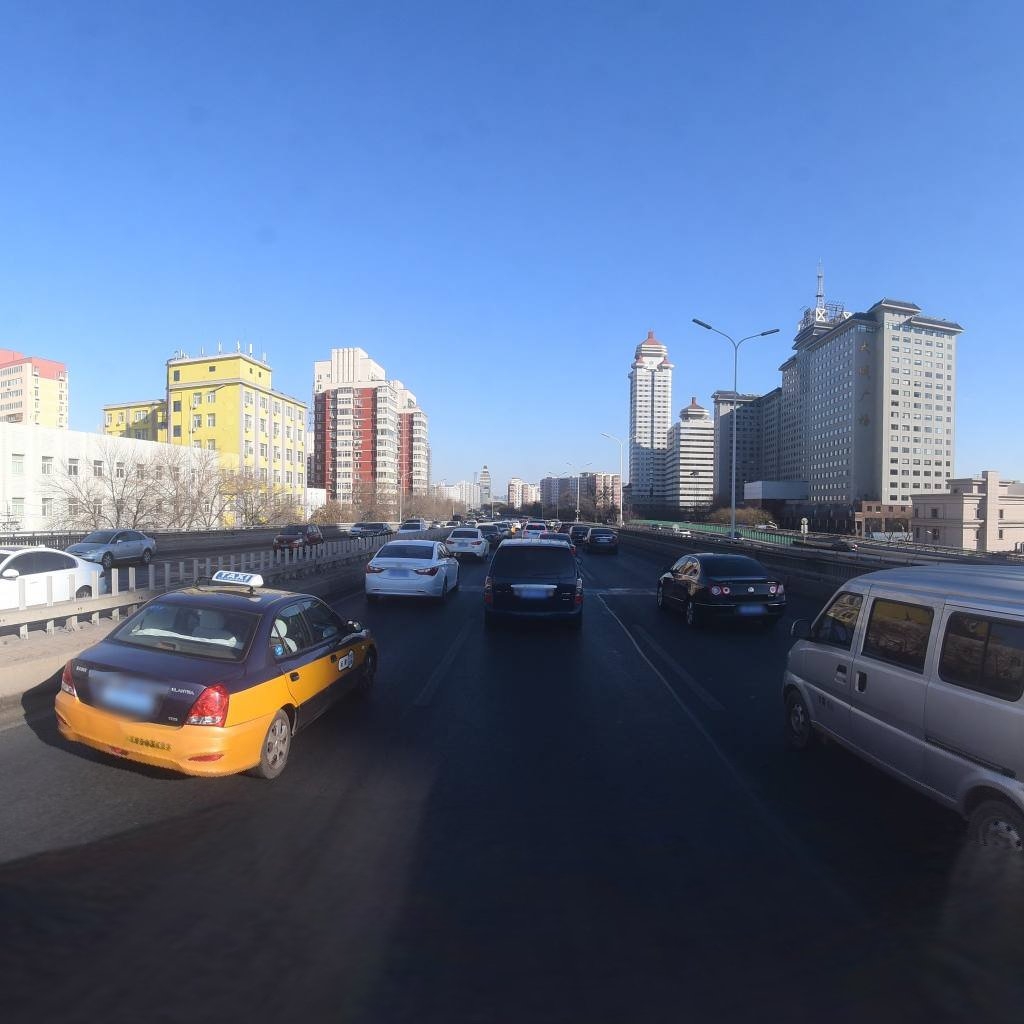
Region: Xicheng
Road damage annotations: longitudinal patch